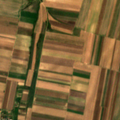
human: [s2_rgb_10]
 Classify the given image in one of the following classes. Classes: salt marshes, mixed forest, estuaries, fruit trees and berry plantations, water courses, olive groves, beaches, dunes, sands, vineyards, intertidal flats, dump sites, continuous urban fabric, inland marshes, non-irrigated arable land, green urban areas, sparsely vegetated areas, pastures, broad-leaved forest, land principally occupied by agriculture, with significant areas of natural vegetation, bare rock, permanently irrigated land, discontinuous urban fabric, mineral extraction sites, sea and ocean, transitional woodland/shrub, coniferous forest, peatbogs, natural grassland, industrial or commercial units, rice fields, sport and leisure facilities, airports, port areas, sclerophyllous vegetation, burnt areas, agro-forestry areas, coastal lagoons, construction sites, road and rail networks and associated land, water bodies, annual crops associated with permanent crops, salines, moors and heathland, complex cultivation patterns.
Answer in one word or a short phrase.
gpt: discontinuous urban fabric, non-irrigated arable land